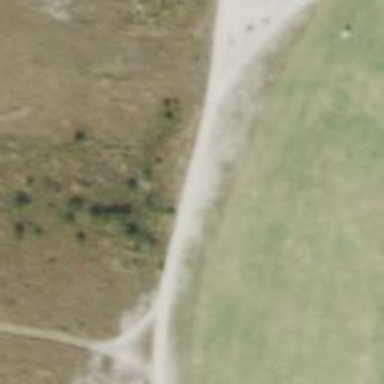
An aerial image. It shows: Path for both road and golf.